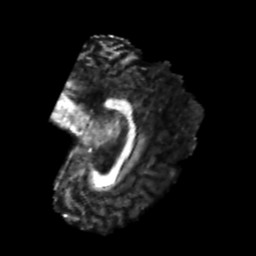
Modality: FA
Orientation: sagittal
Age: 25
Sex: male
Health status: healthy
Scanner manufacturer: philips
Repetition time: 7.391 s
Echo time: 0.08599 s